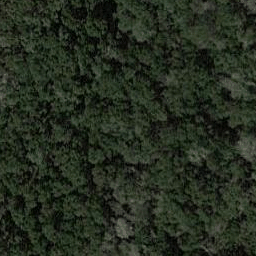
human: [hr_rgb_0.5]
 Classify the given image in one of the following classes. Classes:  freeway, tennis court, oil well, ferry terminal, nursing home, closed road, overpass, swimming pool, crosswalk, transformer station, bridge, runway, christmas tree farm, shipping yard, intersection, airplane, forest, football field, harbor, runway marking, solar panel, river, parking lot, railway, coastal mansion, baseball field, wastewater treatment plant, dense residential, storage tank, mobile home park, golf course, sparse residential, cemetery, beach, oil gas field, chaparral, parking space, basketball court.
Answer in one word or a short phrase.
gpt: forest